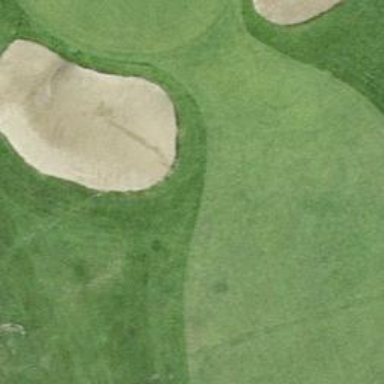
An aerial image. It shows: Sand bunker on golf course.